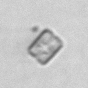
Label: Bacillariophyceae_morphotype1